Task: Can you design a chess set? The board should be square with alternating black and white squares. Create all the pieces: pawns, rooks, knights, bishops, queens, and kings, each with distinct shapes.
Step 5202:
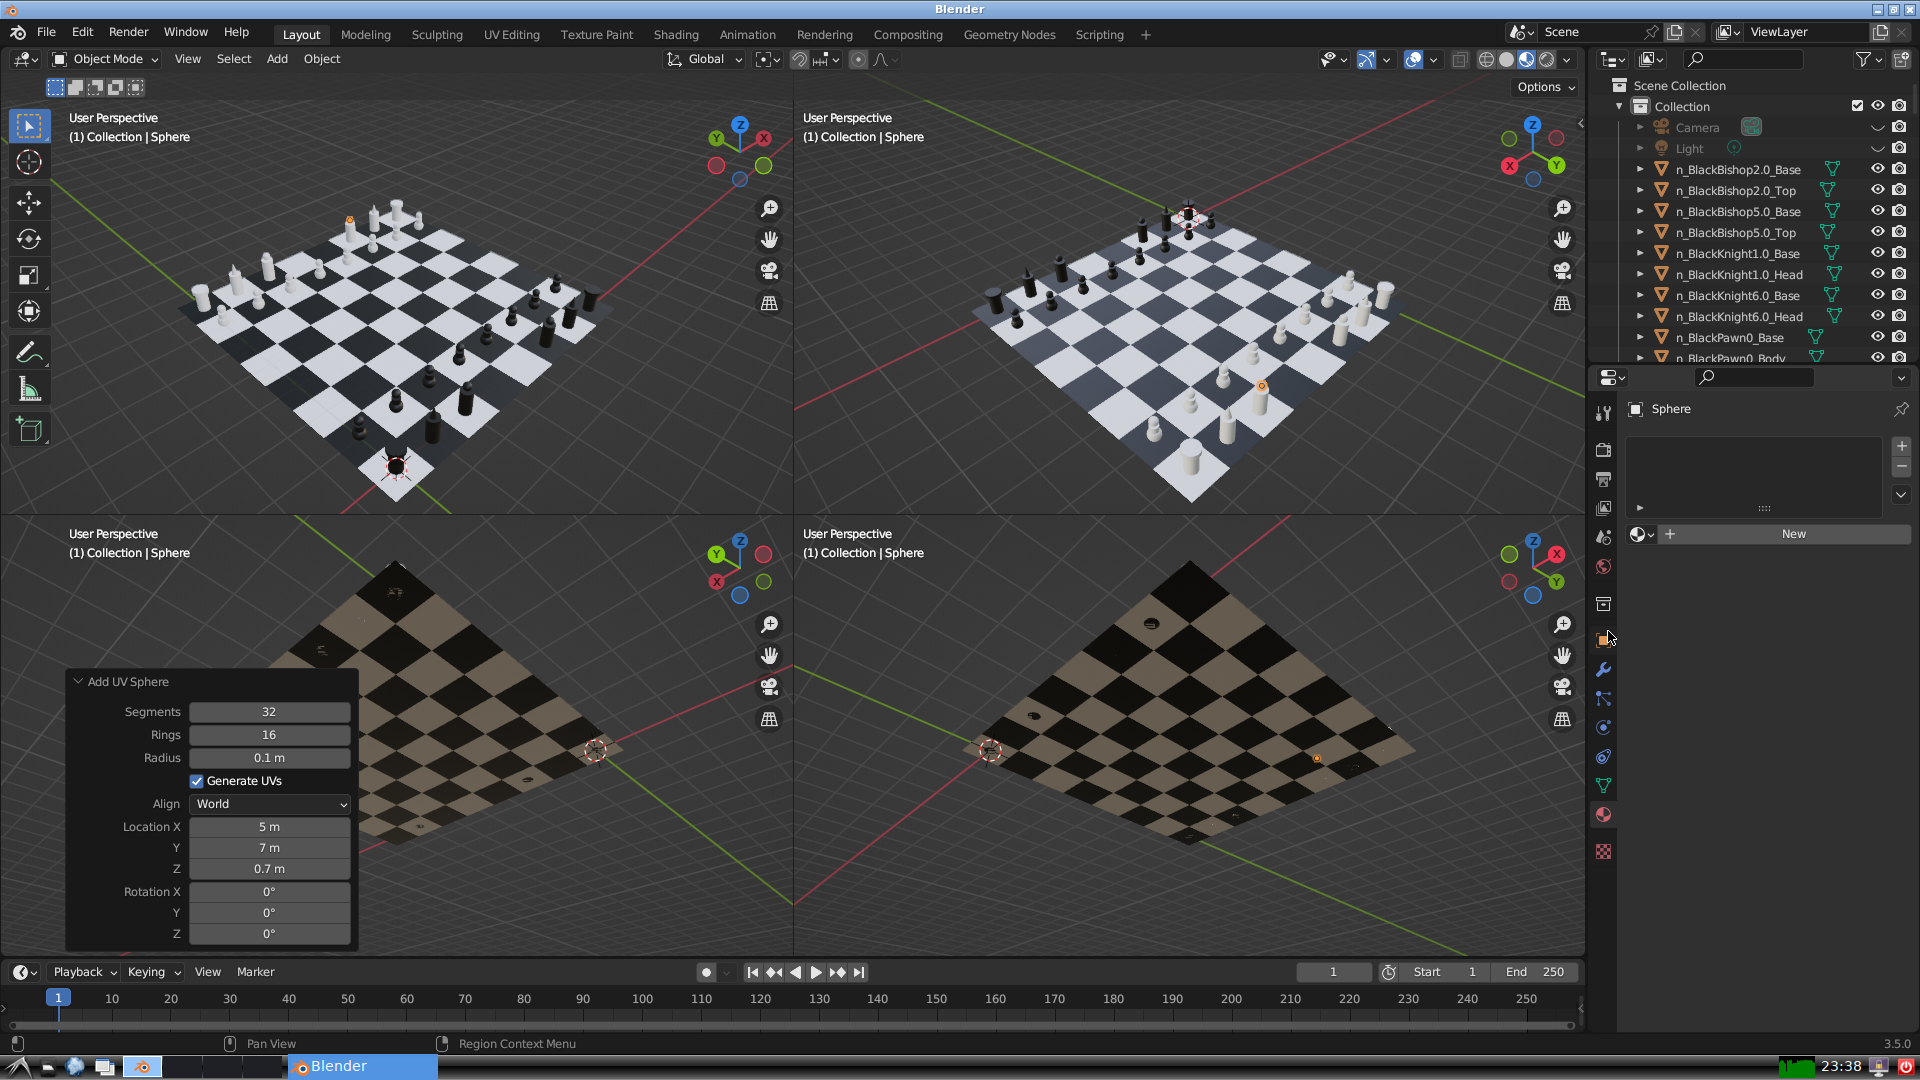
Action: click: no